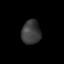
Tissue: lung
Cell type: T cells
Senescence score: 0.1673
Nuclear area (px): 442
Mean DAPI intensity: 59.776